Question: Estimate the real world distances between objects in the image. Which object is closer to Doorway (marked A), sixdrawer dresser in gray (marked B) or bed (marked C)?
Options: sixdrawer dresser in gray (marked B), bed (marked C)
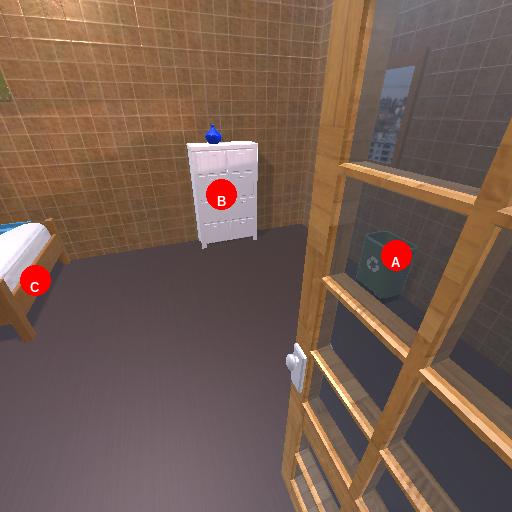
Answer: sixdrawer dresser in gray (marked B)